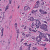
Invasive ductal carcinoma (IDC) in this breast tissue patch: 1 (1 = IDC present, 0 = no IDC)